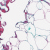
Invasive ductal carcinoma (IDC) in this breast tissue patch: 0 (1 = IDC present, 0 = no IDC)